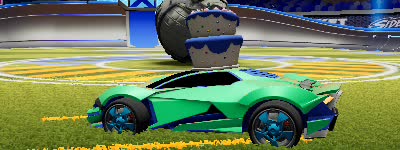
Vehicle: werewolf